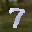
Label: 7